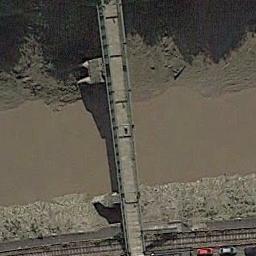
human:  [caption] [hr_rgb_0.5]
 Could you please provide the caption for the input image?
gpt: A bridge is over the river between the bare land .

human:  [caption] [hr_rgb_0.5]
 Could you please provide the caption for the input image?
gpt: A bridge connecting the land on both sides of the yellow river .

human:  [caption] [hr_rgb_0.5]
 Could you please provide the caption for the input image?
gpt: There are cars flowing on the bridge .

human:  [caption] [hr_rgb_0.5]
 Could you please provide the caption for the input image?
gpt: A bridge is built on a yellow river and the river has point bars .

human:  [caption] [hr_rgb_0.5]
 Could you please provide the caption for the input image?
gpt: Many green plants are around the bridge .